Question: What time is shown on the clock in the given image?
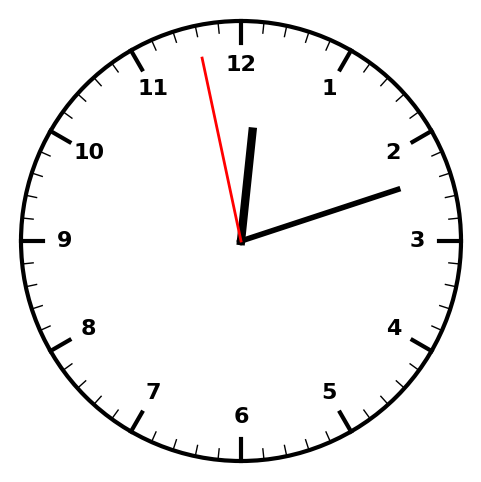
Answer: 12:11:58